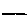
Label: line